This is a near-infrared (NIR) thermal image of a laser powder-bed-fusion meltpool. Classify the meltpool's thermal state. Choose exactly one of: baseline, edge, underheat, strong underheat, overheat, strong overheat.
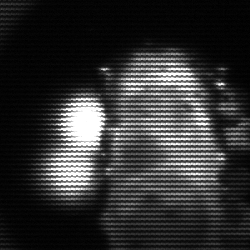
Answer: strong underheat